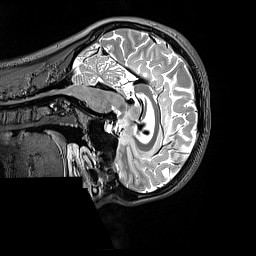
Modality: T2w
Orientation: sagittal
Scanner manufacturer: siemens
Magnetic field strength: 3 T
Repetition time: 3.2 s
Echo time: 0.565 s